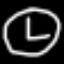
Label: clock